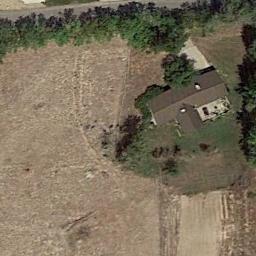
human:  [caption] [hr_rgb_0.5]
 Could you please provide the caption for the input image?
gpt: Many trees are beside the sparse residential .

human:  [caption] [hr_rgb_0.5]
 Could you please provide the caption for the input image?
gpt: There are blocks of residential areas between the jungles .

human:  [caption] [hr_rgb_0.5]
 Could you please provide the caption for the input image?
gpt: In a sparse residential area there is a gray house surrounded by open spaces .

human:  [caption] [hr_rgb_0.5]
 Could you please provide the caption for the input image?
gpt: The sparse residential is on the grass next to some trees and bare land .

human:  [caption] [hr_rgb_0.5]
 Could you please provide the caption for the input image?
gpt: A sparse residential area with some green trees and a brown building .